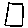
Label: square